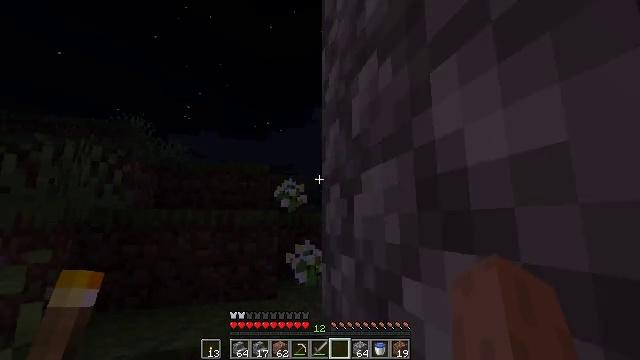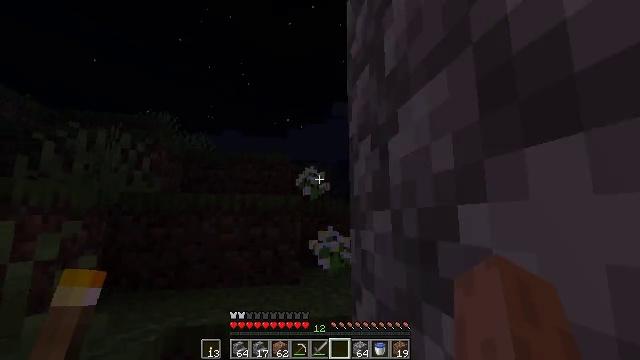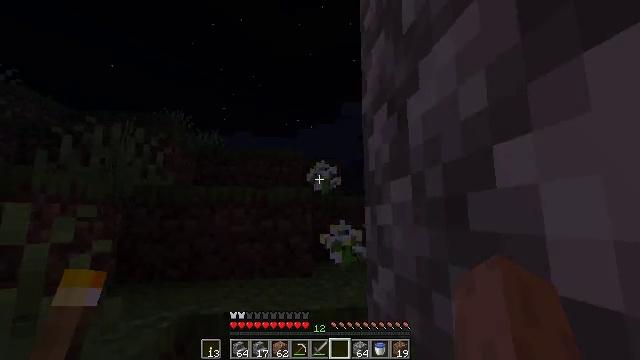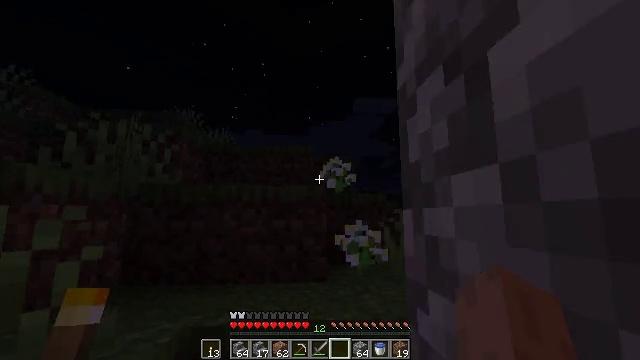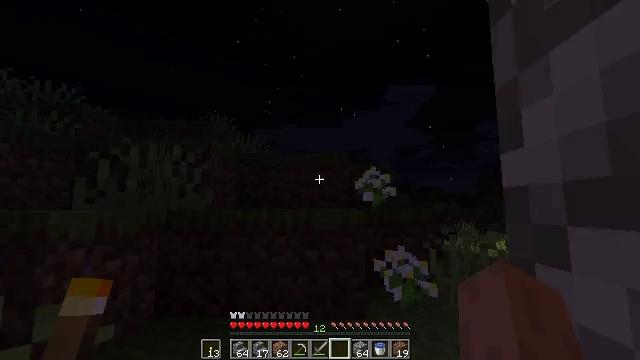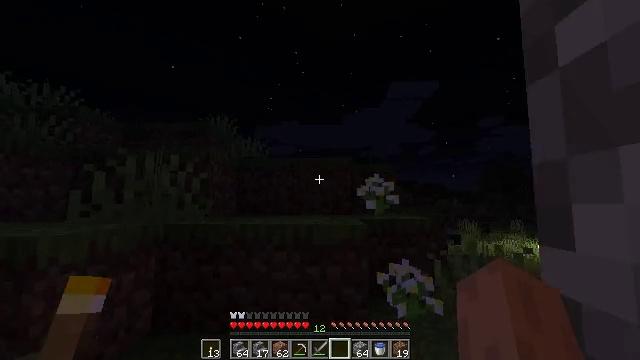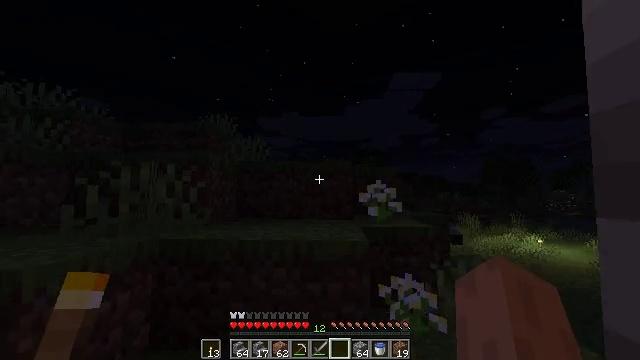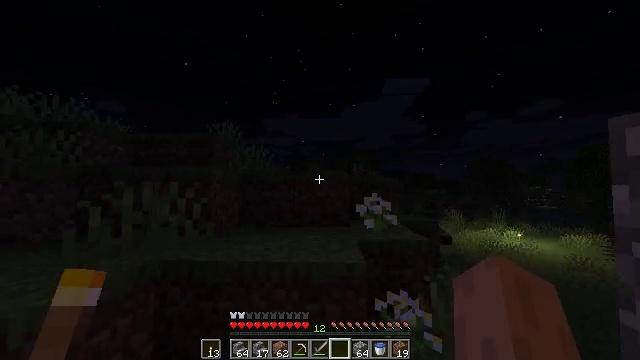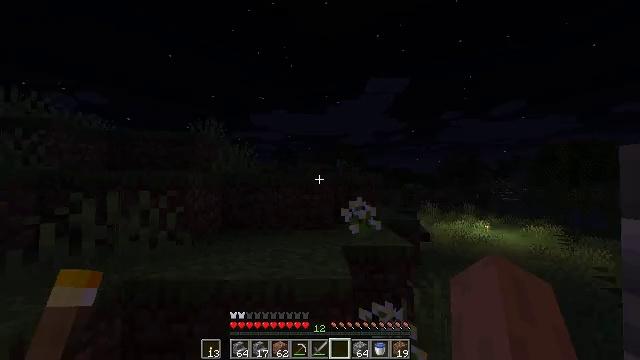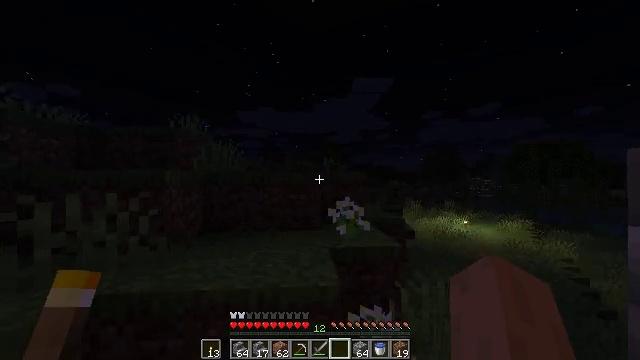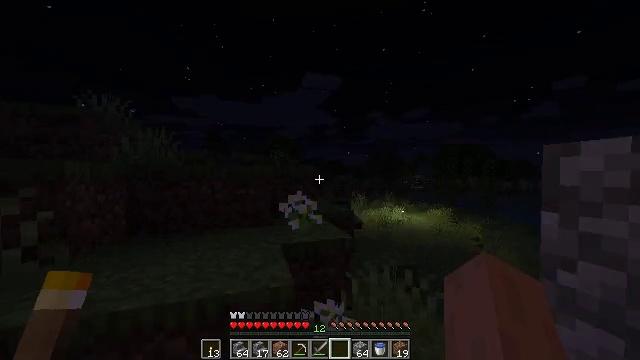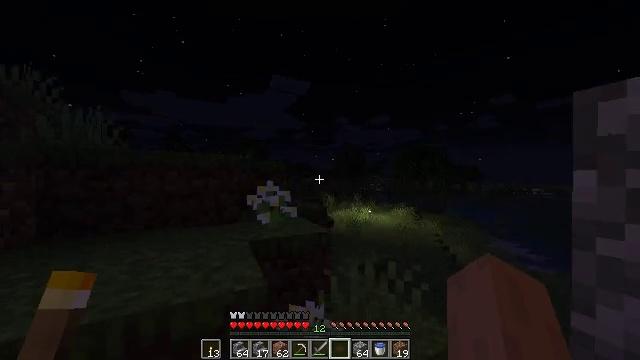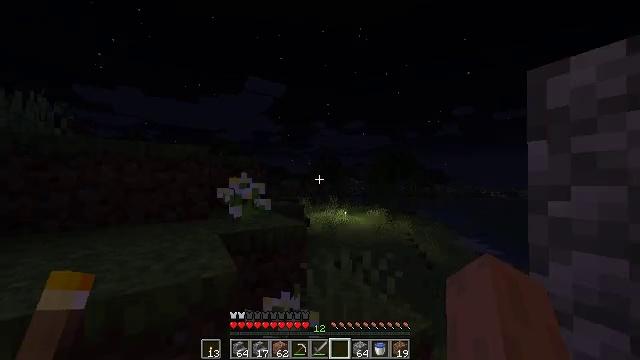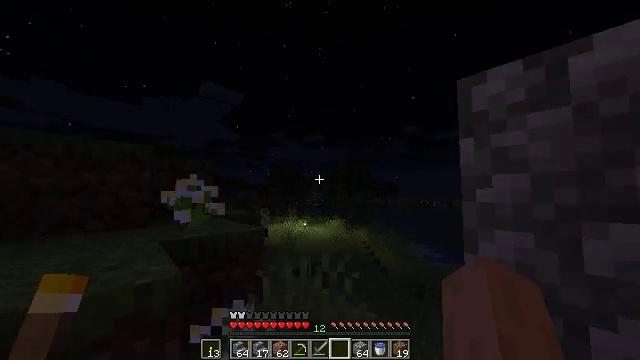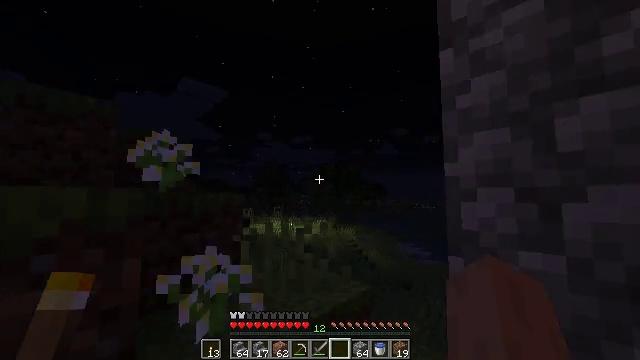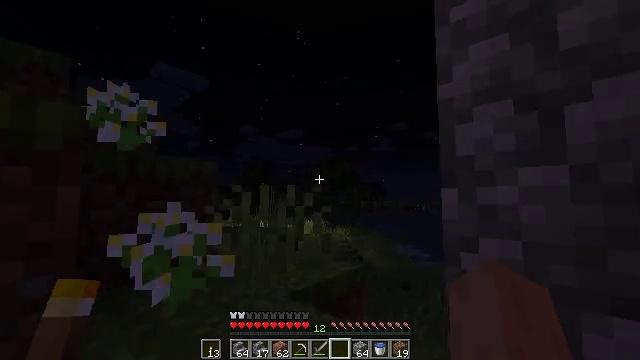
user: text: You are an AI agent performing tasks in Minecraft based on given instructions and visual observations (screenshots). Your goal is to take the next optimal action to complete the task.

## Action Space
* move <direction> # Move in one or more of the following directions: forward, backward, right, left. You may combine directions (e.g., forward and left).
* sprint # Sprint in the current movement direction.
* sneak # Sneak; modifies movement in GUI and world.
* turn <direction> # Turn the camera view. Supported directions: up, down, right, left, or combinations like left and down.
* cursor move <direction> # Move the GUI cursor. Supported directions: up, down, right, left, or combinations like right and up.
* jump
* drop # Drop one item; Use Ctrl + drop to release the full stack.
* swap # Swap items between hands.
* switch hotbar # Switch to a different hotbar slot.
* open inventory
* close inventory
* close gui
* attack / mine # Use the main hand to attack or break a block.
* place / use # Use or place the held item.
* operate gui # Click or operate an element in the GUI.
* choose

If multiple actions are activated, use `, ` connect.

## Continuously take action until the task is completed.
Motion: motion action
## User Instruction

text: Mine the iron door to remove it.
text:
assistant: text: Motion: move forward, sprint, turn left, attack / mine, jump
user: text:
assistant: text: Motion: move forward, sprint, turn left, attack / mine, jump
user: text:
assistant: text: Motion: move forward, sprint, turn left, attack / mine, jump
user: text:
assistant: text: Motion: move forward, sprint, turn left and down, attack / mine, jump
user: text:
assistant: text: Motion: move forward, sprint, attack / mine, jump
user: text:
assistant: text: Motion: move forward, sprint, turn down, attack / mine, jump
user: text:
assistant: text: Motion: move forward, sprint, turn down, attack / mine, jump
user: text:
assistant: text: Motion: move forward, sprint, turn right and down, attack / mine, jump
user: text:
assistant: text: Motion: move forward, sprint, turn right, attack / mine, jump
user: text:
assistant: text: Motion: move forward, sprint, turn right and down, attack / mine, jump
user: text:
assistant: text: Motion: move forward, sprint, turn right, attack / mine, jump
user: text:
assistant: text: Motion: move forward, sprint, turn right and up, attack / mine, jump
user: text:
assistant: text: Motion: move forward, sprint, turn right and up, attack / mine, jump
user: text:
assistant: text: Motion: move forward, sprint, turn right, attack / mine, jump
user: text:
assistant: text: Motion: move forward, sprint, turn right, attack / mine, jump
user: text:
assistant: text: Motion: move forward, sprint, turn right and down, attack / mine, jump
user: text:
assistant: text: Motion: move forward, sprint, turn right and down, attack / mine, jump
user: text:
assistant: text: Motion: move forward, sprint, turn right and down, attack / mine, jump
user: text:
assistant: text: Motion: move forward, sprint, attack / mine, jump
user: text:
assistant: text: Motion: move forward, sprint, turn right and down, attack / mine, jump
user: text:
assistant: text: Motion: move forward, sprint, attack / mine, jump
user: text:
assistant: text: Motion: move forward, sprint, attack / mine, jump
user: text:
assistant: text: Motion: move forward, sprint, attack / mine, jump
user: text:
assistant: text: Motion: move forward, sprint, turn left, attack / mine, jump
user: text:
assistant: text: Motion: move forward, sprint, turn left, attack / mine, jump
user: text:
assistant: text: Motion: move forward, sprint, turn left, attack / mine, jump
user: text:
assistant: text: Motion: move forward, sprint, attack / mine, jump
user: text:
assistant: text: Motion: move forward, sprint, turn left, attack / mine, jump
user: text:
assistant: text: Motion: move forward, sprint, attack / mine, jump
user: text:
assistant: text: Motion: move forward, sprint, attack / mine, jump